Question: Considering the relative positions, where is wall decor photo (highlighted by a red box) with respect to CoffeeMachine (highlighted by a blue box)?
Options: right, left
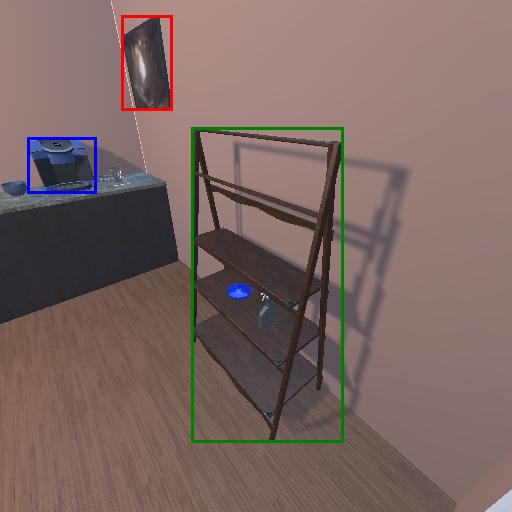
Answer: right